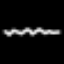
Label: squiggle